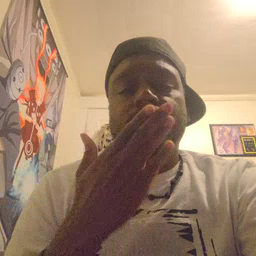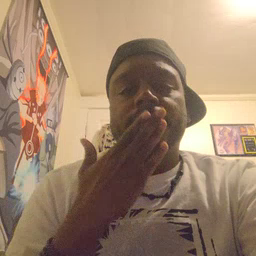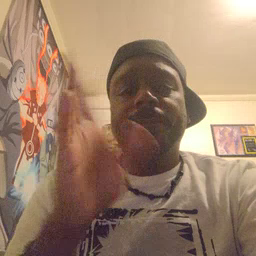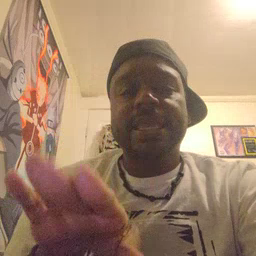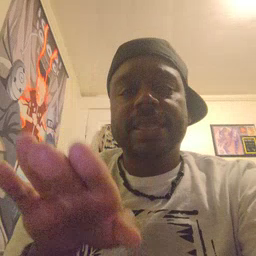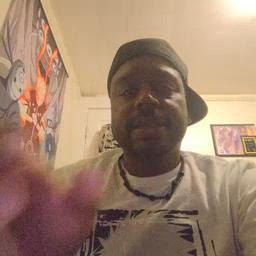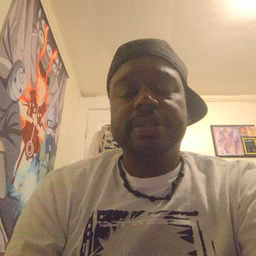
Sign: bad